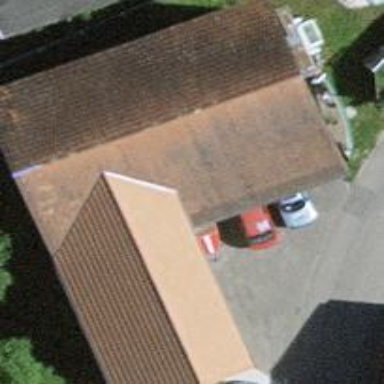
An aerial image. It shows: Barn.